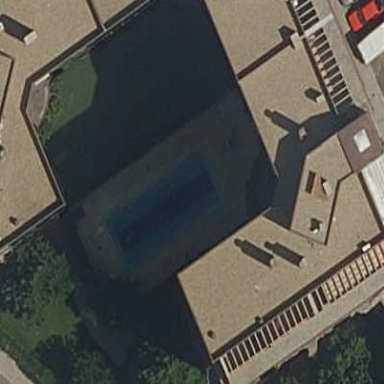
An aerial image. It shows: Swimming pool located in leisure land.